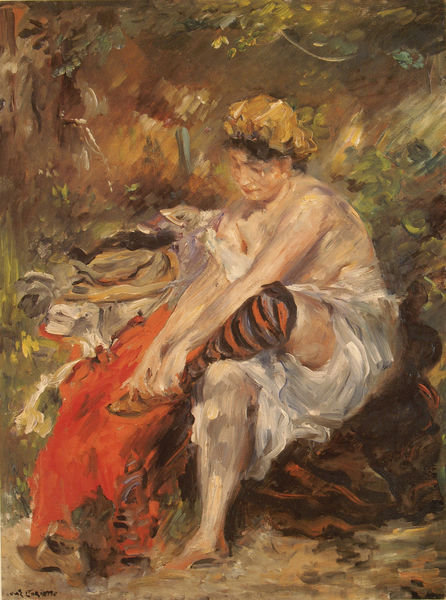
Titel: Nach dem Bade
Künstler: Lovis Corinth
Standort: Hamburg
Institution: Kunsthalle
Schlagwörter: akt, baum, blätter, fuß, gemälde, hand, haut, himmel, kopf, körper, laub, nackt, schatten, umhang, wasser, weiß, baden, badende, bäume, gelb, grün, impressionismus, mädchen, sitzen, ufer, braun, bunt, busen, frau, haar, hut, kleid, kleider, licht, mund, nase, orange, schwarz, ölbild, dame, gras, rot, tuch, weg, beige, haube, malerei, rock, blond, hose, kappe, mütze, arm, arme, augen, gesicht, inkarnat, kleidung, stein, trauer, hände, portrait, porträt, signatur, öl, erde, natur, büsche, gebüsch, sonne, gewand, gold, haare, sitzend, person, pflanzen, wald, beine, kopfbedeckung, bein, farbig, füße, sitz, trocknen, schuhe, pointilismus, warm, fels, tag, fluß, pastös, ölgemälde, duktus, sitzt, gestreift, streifen, socke, strumpf, ankleiden, halbnackt, zehen, oberkörper, bad, waschen, strümpfe, corinth, lovis, lovis corinth, unterrock, abtrocknen, ausziehen, lichtung, leinwand, haarkranz, stiefel, schuh, mythologie, göttin, jagd, geringelt, faun, lichtschein, anziehen, waschung, umhand, unterkleid, weisses kleid, stiefe, ringel, träne, selbstvergessen, zinnoberrot, gesreift, aussziehen, brauner hut, beim waschen, . frau, bekleidend, streifenb, opflanzen, strumpfanziehen, nach dem baden, wlakd